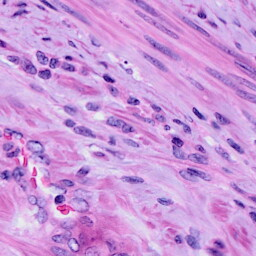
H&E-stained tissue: Cervix